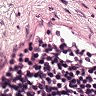
Metastatic tissue present: no